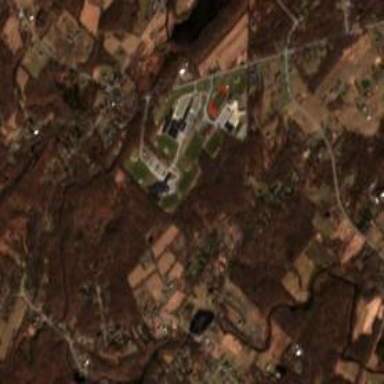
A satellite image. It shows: School.